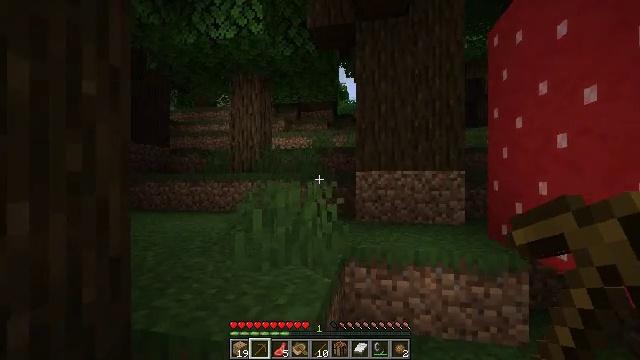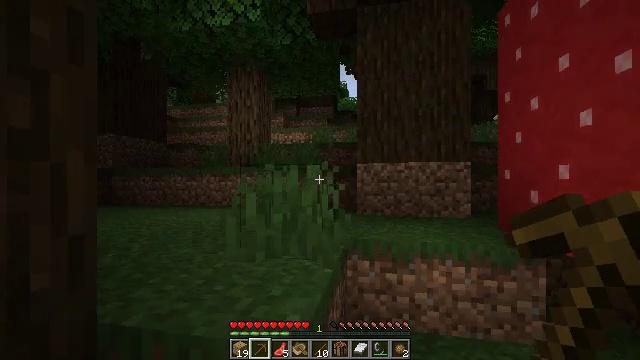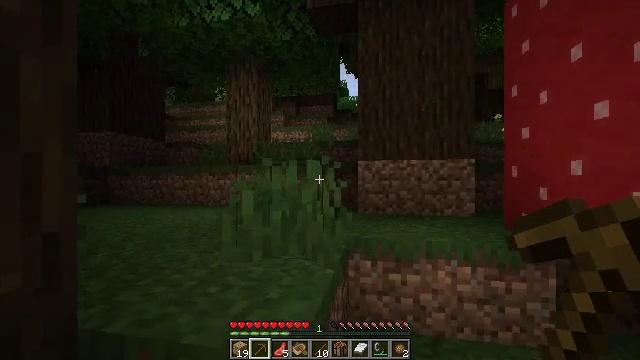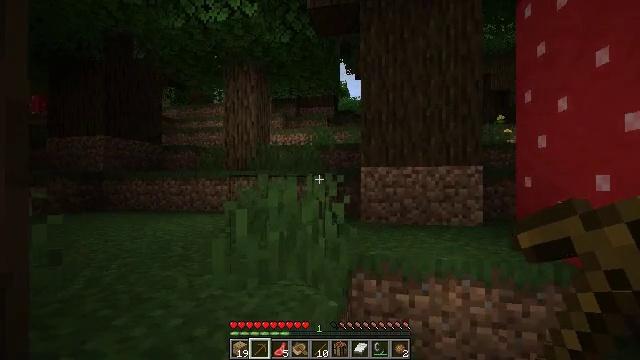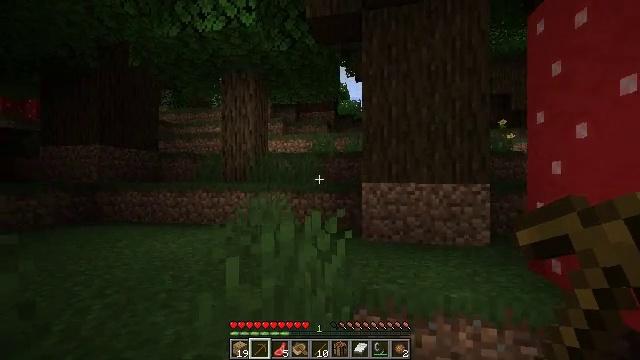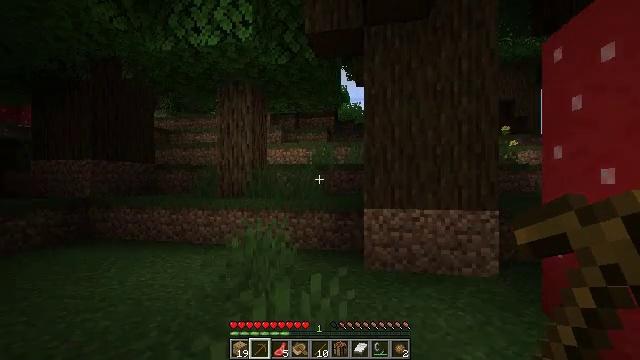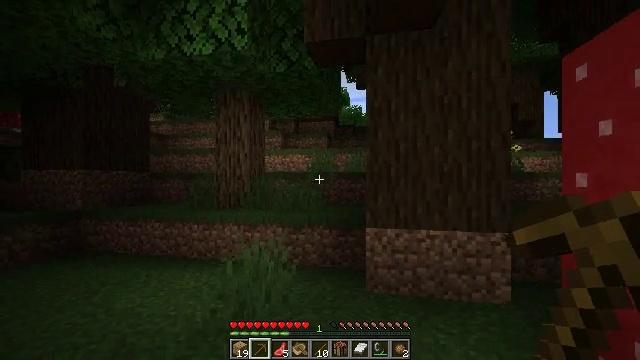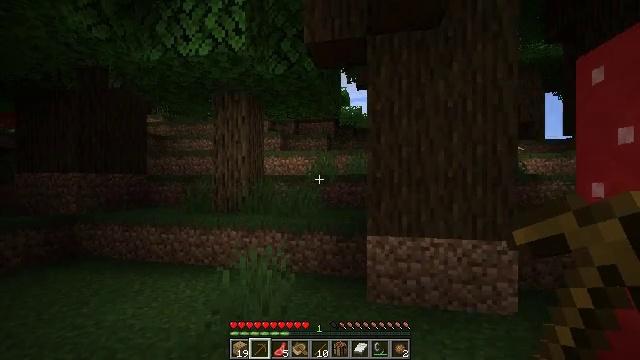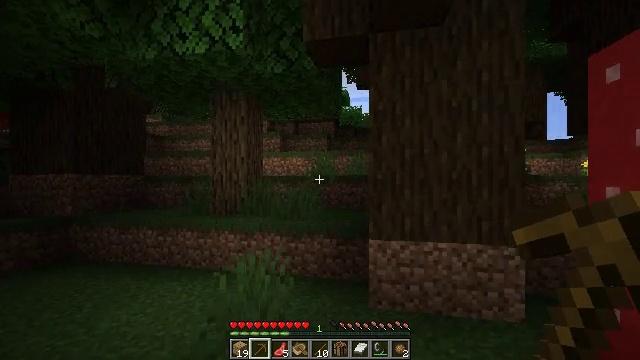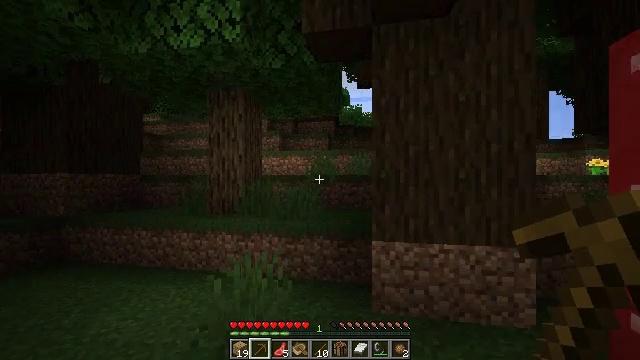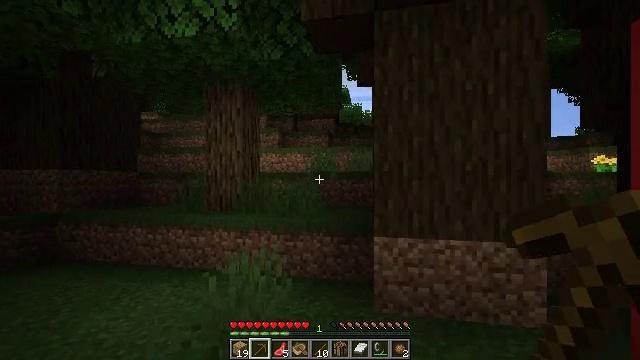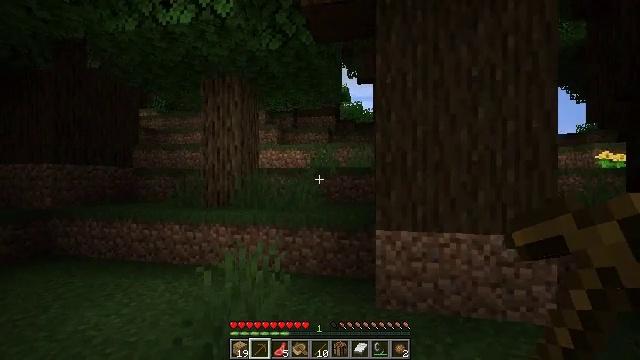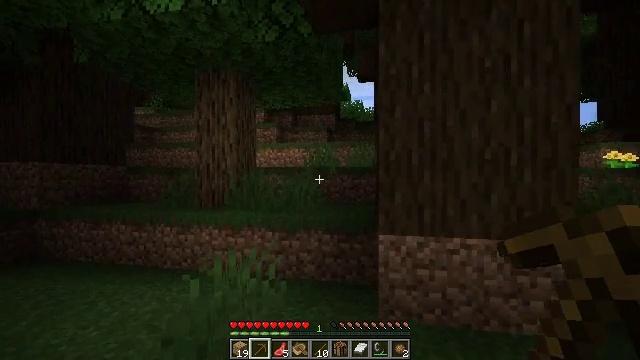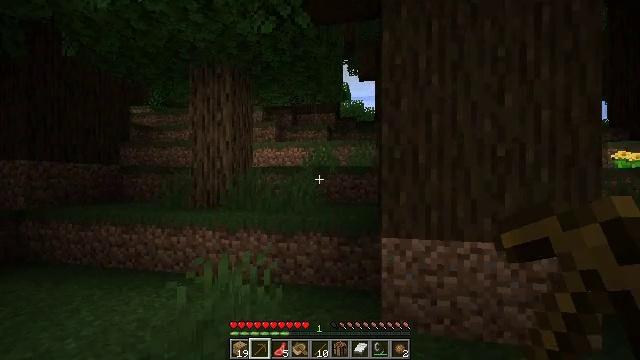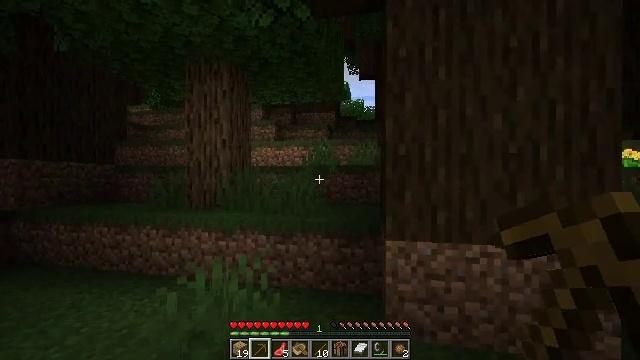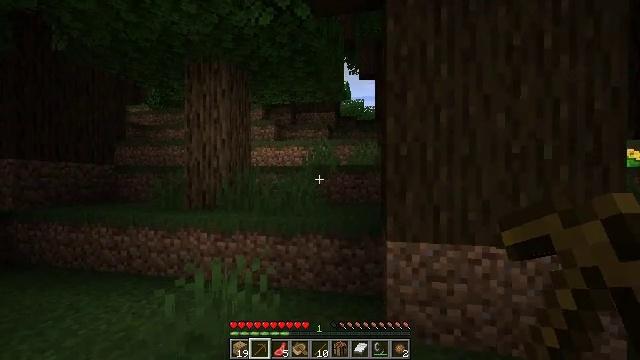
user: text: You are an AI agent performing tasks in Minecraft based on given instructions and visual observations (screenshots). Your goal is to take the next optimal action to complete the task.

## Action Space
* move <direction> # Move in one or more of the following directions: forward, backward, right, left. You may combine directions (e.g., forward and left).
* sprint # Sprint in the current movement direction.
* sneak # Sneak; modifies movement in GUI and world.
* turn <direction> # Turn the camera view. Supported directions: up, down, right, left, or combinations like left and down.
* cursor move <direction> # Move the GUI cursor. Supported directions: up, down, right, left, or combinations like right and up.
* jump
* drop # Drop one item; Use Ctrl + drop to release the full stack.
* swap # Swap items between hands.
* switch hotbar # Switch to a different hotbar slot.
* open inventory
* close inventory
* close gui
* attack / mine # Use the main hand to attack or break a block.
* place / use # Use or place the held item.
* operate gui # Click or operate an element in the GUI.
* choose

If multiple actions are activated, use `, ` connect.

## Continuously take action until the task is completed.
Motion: motion action
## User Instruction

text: Mine dark oak leaves from the tree.
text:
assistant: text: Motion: move forward, jump
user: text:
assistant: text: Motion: move forward, jump
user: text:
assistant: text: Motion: move forward, jump
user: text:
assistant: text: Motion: move forward, jump
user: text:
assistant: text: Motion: move forward
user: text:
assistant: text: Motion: move forward
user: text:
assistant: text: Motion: move forward
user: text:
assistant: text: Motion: move forward
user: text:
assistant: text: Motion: no_op
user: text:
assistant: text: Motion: no_op
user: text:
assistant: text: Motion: no_op
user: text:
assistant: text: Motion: move forward
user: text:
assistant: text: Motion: move forward
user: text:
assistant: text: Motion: no_op
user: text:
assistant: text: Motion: no_op
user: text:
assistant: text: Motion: move forward
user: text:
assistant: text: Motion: move forward
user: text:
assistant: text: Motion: move forward
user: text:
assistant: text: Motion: move forward
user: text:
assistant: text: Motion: move forward
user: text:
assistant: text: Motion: move forward
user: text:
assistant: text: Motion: move forward
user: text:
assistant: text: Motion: move forward
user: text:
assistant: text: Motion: move forward
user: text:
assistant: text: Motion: move forward
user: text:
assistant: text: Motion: move forward, turn right and up, jump
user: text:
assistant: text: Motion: move forward, turn right and up, jump
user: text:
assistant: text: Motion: move forward, turn right, jump
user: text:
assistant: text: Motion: move forward, turn right, jump
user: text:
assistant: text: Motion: move forward